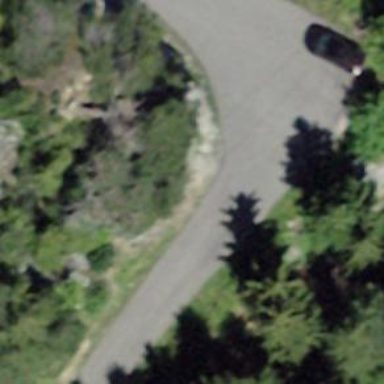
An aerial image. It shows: Well-maintained track road with grade 1 tracktype.